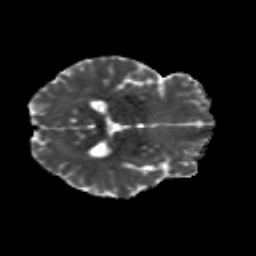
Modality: MD
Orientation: axial
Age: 32
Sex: male
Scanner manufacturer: siemens
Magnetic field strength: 3 T
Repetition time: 8.8 s
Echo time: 0.085 s